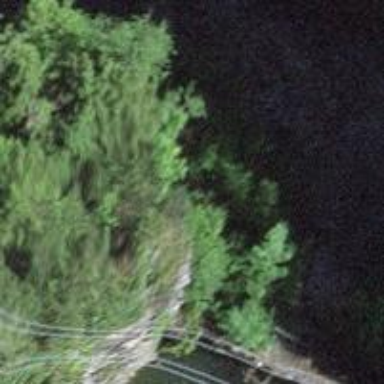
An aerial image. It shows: Path leading to bridge.